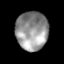
Tissue: lung
Cell type: Myeloid cells
Senescence score: 0.1859
Nuclear area (px): 1216
Mean DAPI intensity: 147.291